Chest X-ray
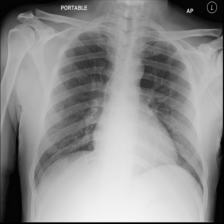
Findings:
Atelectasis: negative
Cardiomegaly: negative
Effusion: negative
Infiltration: negative
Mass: negative
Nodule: negative
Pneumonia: negative
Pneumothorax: negative
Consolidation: negative
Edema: negative
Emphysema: negative
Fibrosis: negative
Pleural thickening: negative
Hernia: negative